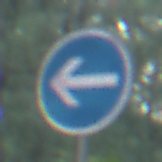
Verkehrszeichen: VorgeschriebeneFahrtrichtungHierLinks
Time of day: SunriseSunset
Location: Outdoor (Nature)
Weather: NotSpecified
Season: Autumn
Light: Natural